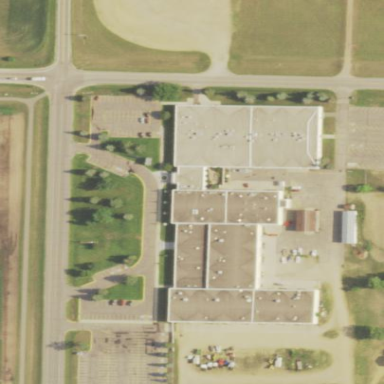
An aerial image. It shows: College building.